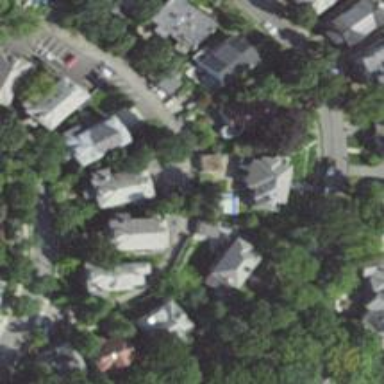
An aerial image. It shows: Charming neighbourhood.